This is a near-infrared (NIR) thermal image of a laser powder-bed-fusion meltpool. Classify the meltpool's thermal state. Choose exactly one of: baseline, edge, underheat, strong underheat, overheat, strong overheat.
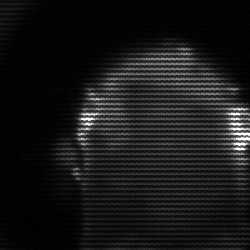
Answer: baseline